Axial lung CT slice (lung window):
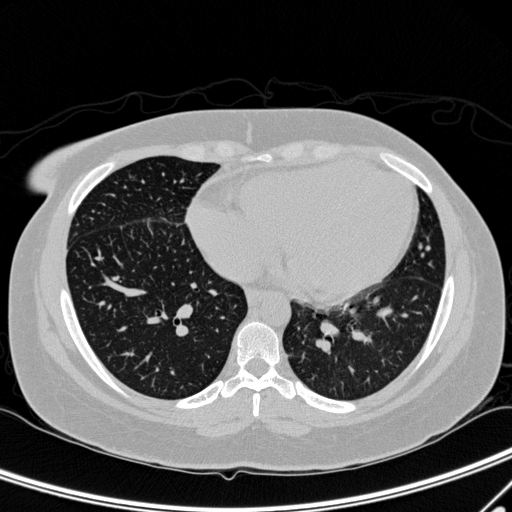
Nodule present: no